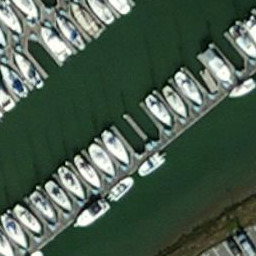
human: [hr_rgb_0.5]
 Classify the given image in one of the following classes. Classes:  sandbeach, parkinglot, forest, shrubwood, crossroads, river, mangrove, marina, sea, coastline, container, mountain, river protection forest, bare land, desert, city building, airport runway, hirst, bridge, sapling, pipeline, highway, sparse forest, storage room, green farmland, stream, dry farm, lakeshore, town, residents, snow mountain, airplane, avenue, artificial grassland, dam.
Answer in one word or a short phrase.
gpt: marina